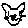
Label: cat